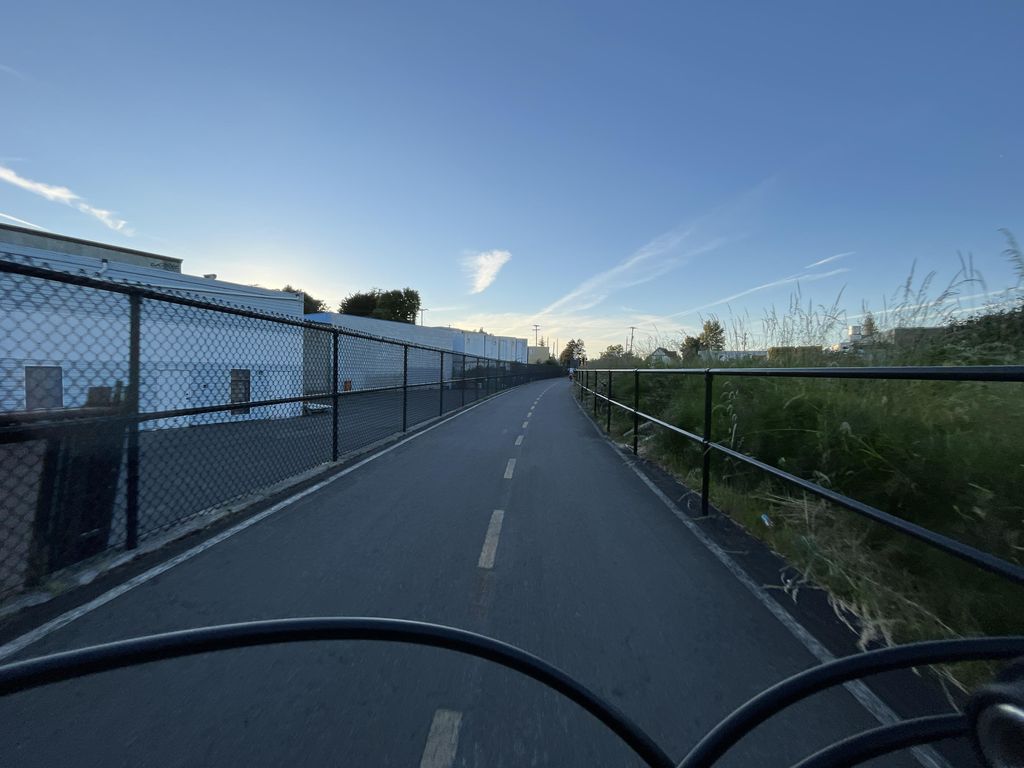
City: victoria